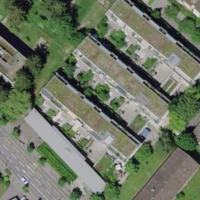
EUNIS habitat code: 55
Species observed at this site:
Ajuga reptans
Chelidonium majus
Aegopodium podagraria
Ilex aquifolium